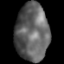
Tissue: lung
Cell type: Endothelial cells
Senescence score: 0.2331
Nuclear area (px): 1864
Mean DAPI intensity: 99.082